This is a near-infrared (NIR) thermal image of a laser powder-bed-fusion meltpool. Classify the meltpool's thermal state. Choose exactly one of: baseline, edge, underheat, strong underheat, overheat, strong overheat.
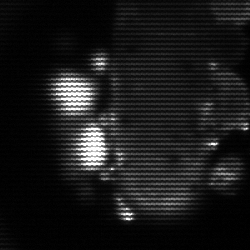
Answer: strong underheat